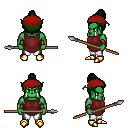
a pixel art fantasy rpg character, male body template, orc, green skin, maroon tunic, white pants, green short topknot hairstyle, red bandana, leather bracers, gold boots, spear, four views (front, back, left, right), 2x2 character sprite sheet, small pixel art, hard edges, no anti-aliasing